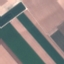
Land use / land cover class: AnnualCrop